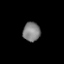
Tissue: lung
Cell type: Epithelial cells
Senescence score: 0.1682
Nuclear area (px): 324
Mean DAPI intensity: 129.037